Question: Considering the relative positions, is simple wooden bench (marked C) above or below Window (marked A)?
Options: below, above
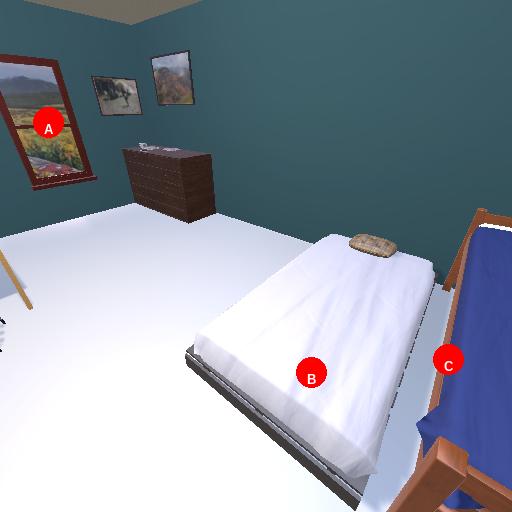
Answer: below